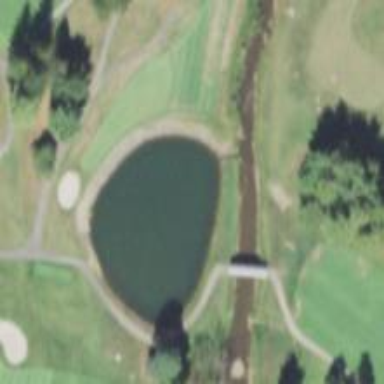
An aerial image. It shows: Golf course with water pond. The natural landscape includes pitch with water feature.